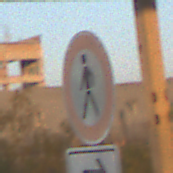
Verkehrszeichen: VerbotFussgaenger
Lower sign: RichtungsangabeDurchPfeile5
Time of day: SunriseSunset
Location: Roofed (Suburban)
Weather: Clear
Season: NotSpecified
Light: Natural